Question: Assume I have a graph and want to find 2 different cliques withhin the graph. A clique is a subset of the graphs vertices where all of them are connected. Example Graph with 2 cliques (a,b,c) and (b,c,d) of cliquesize 3 :
'''
edge(a,b). edge(a,c). edge(b,c). edge(d,c). edge(d,b).
vertex(X;Y) :- edge(X,Y).
'''

Getting 2 cliques is rather easy:
'''
#const cs=3. % cliquesize
cs{clique1(X) : vertex(X)}cs.
:- clique1(X), clique1(Y), X!=Y, not edge(X,Y), not edge(Y,X).
cs{clique2(X) : vertex(X)}cs.
:- clique2(X), clique2(Y), X!=Y, not edge(X,Y), not edge(Y,X).
#show clique1/1.
#show clique2/1.
'''
gives:
'''
Answer: 1
clique2(d) clique1(a) clique2(b) clique2(c) clique1(b) clique1(c)
Answer: 2
clique2(d) clique1(d) clique2(b) clique2(c) clique1(b) clique1(c)
Answer: 3
clique2(a) clique1(a) clique2(b) clique2(c) clique1(b) clique1(c)
Answer: 4
clique2(a) clique1(d) clique2(b) clique2(c) clique1(b) clique1(c)
SATISFIABLE
'''
which can be interpretet as:
'''
Answer 1: (a,b,c), (b,c,d)
Answer 2: (b,c,d), (b,c,d)
Answer 3: (a,b,c), (a,b,c)
Answer 4: (b,c,d), (a,b,c)
'''
But how to test if both cliques are different? I tried
'''
differ() :- clique1(X), clique2(Y), X!=Y.
:- not differ().
'''
But this has no effect on the output. How do I test if two cliques differ?
---
Now I found this Solution:
'''
differ() :- clique1(X), vertex(X), not clique2(X).
:- not differ().
'''
It works but I don't like that it needs 2 lines. How do I put it in one constraint?
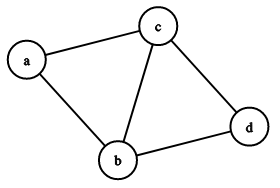
Answer: > How do I put it in one constraint?
This is a bit tricky since you basically want an existential quantification: "There must be at least one vertex difference between cliques", so simply plugging the body of your rule deriving 'differ/0' doesn't work. (Since that would be a universal quantification over all vertices)
I think the following would fit your requirement of a one-line constraint:
'''
:- #count{X : clique1(X), not clique2(X)} < 1.
'''
However, depending on how big your input graphs are, I could imagine that this might cause performance issues.
I'm not sure about your exact requirements, but maybe you could take a slightly different approach:
- -
In your scenario, that would then be '..$clingo -n 2 clique.asp', with the additional bonus that you only get one clique per answer set, and however many (different) cliques you want.